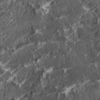
Label: not_dusty